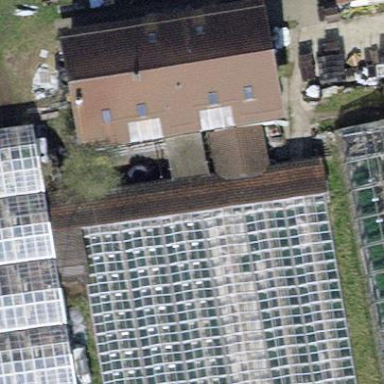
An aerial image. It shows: Shed.